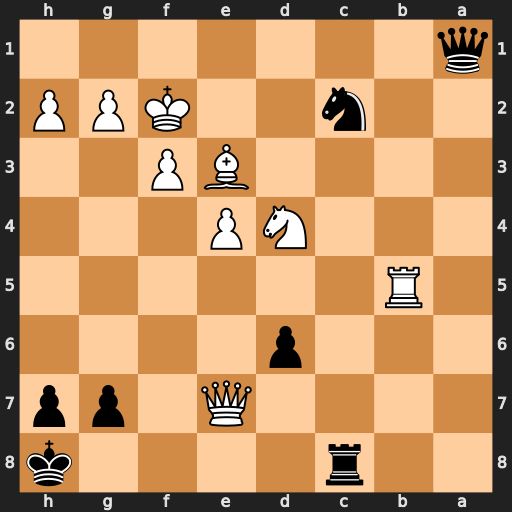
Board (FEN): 2r4k/4Q1pp/3p4/1R6/3NP3/4BP2/2n2KPP/q7
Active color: b
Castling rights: -
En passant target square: -
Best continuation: Qe1#